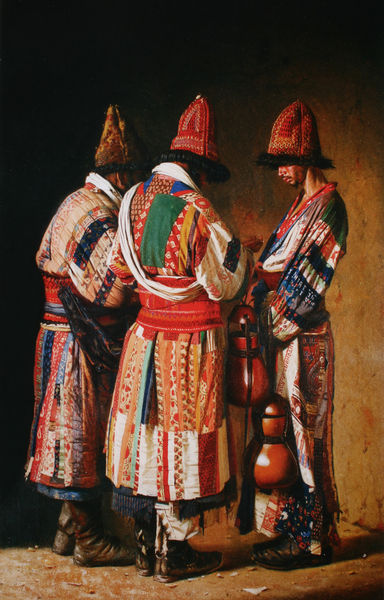
Titel: Derwische in Tashkent, Usbekistan
Künstler: Vasily V. Vereshchagin
Standort: Moskau
Institution: Tretjakow-Galerie
Schlagwörter: blau, gemälde, gruppe, mann, schatten, umhang, wasser, weiß, gelb, grün, menschen, ocker, braun, bunt, hintergrund, hut, hüte, kleid, kleider, licht, männer, orange, rücken, schwarz, ölbild, gürtel, rot, tuch, beige, gespräch, muster, rock, versammlung, anzug, bart, kappen, mütze, mützen, wand, band, stehen, bild, blicken, hals, innenraum, öl, erde, hütte, sonne, boden, gewand, haare, mantel, realismus, stoff, stoffe, drei, gewänder, personen, musiker, kreis, kürbis, fell, schärpe, farbig, bilder, röcke, schuhe, russland, warm, mauer, farbe, spitz, flicken, quaste, krempe, exotik, foto, gemustert, gefäß, orient, clown, asien, mäntel, stiefel, beutel, schuh, gefässe, tracht, flecken, garde, trachten, umhänge, bommel, türkei, behälter, araber, marokko, quasten, musikanten, besprechung, kosaken, trio, mongolei, mongolen, patchwork, heilige drei könige, tibet, indios, sthen, derwische, derwisch, kalebassen, bürger von calais in kleiner r, fleckerlstoff, kalebasse, kürbisflaschen, stoffgürtel, stoffmix, trinkflaschen, wasserbeutel, wasserverkäufer, scherpa, 3, schweizer garde, 3 männer, türkische tracht, bunte kleidung